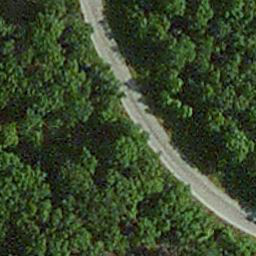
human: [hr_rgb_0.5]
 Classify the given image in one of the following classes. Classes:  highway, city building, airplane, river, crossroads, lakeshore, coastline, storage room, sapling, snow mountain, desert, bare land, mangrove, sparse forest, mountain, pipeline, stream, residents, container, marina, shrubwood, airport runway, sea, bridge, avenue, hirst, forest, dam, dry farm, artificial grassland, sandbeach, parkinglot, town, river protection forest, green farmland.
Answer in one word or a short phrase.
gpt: avenue